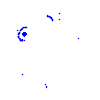
Particle: kaon